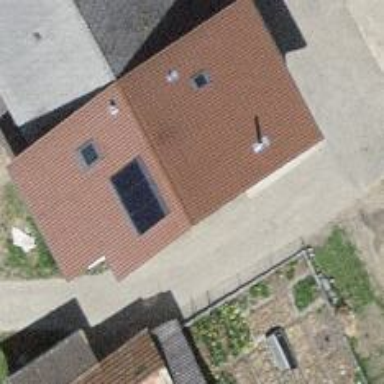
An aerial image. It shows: Solar power generator using photovoltaic panels.